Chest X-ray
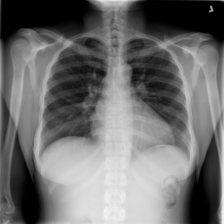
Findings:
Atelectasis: negative
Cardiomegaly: positive
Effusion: negative
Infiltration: negative
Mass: negative
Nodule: negative
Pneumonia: negative
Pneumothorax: negative
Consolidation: negative
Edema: negative
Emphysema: negative
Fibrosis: negative
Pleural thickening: negative
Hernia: negative